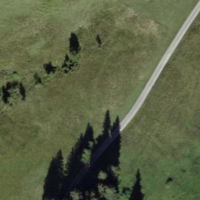
EUNIS habitat code: 43
Species observed at this site:
Miramella alpina
Roeseliana roeselii
Chorthippus biguttulus
Euthystira brachyptera